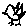
Label: bird